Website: lowes
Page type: billing-address
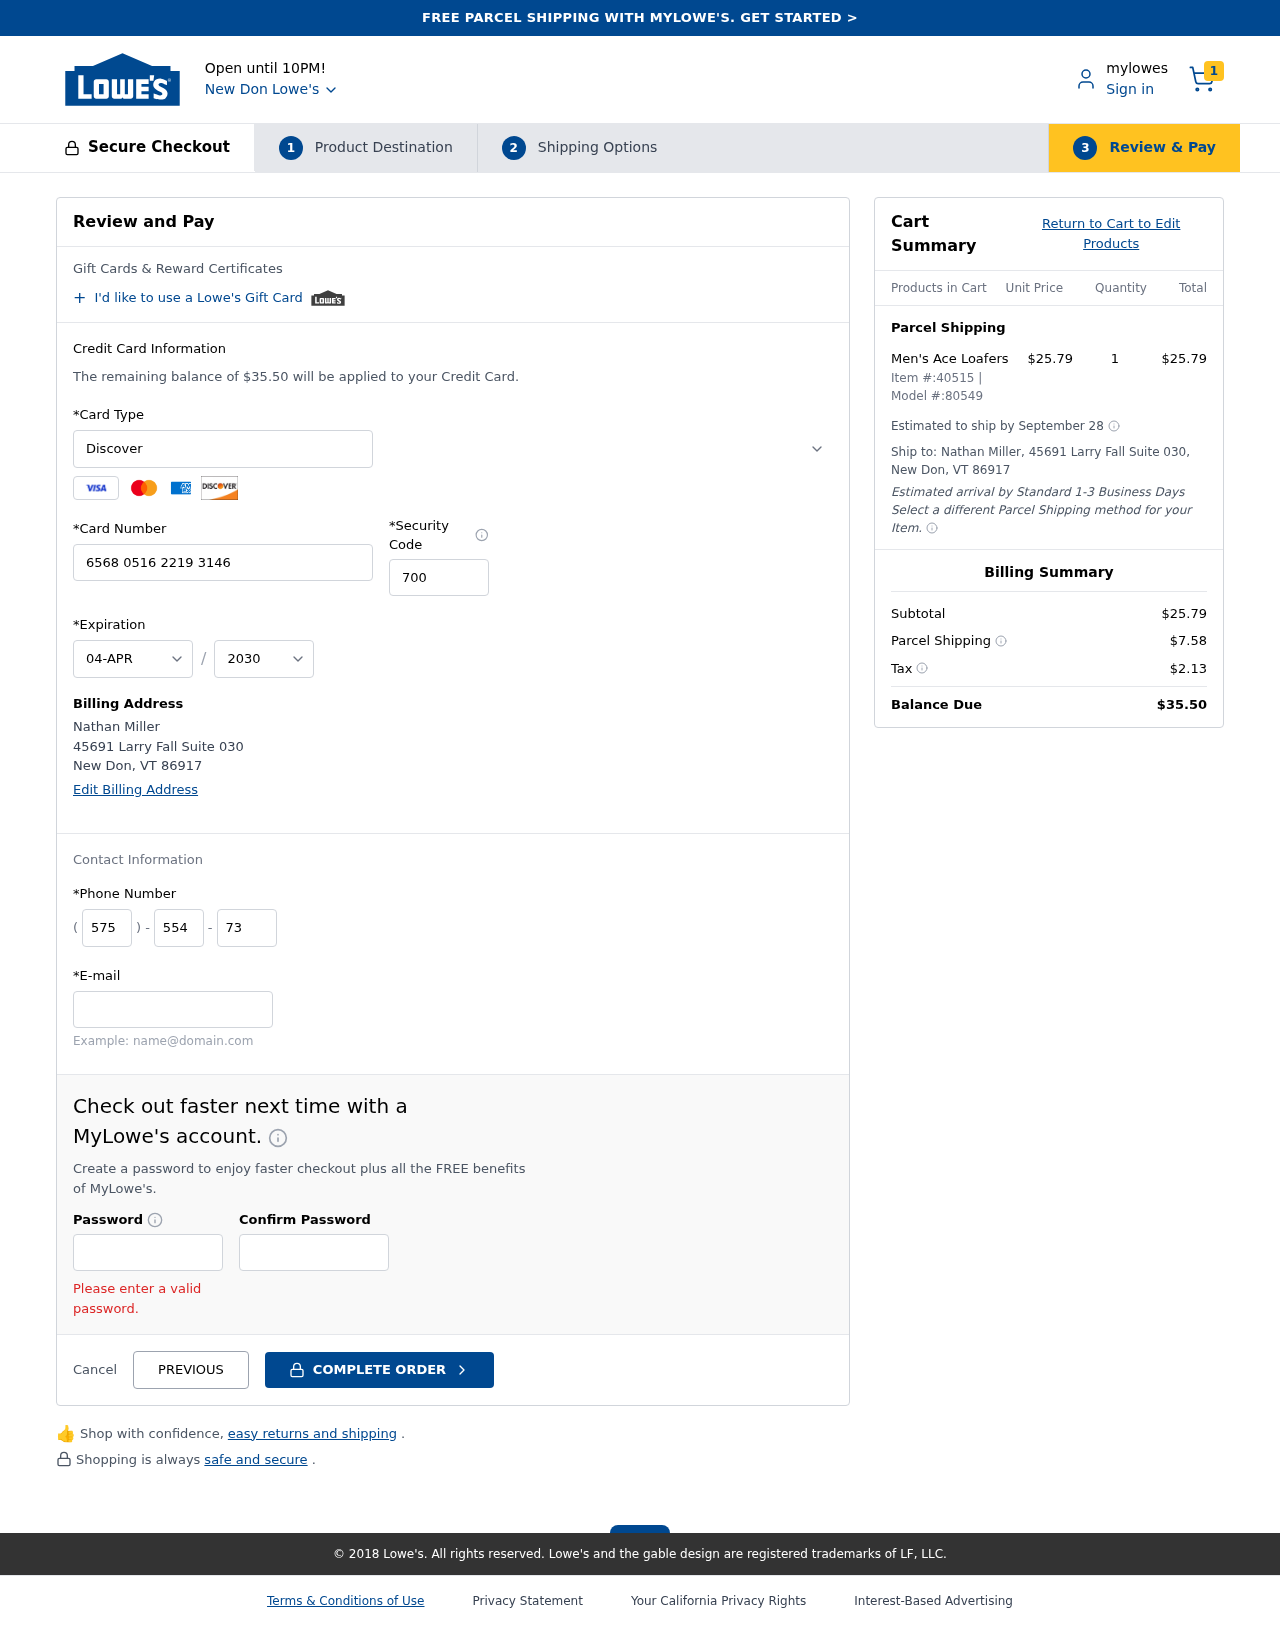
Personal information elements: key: PII_CARD_CVV
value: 700
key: PII_CARD_EXPIRY_MONTH
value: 04
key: PII_CARD_EXPIRY_YEAR
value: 30
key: PII_CARD_NUMBER
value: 6568 0516 2219 3146
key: PII_CARD_TYPE
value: Discover
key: PII_CITY
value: New Don
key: PII_CITY_STATE_ZIP
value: New Don, VT 86917
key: PII_EMAIL
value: nathanmiller@yahoo.com
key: PII_FULLNAME
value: Nathan Miller
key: PII_PHONE_AREA
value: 575
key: PII_PHONE_PREFIX
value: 554
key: PII_PHONE_SUFFIX
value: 7364
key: PII_STREET
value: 45691 Larry Fall Suite 030
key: PII_FULLNAME2
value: Nathan Miller
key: PII_STREET2
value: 45691 Larry Fall Suite 030
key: PII_CITY_STATE_ZIP2
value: New Don, VT 86917
Product elements: key: PRODUCT1_NAME
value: Men's Ace Loafers
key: PRODUCT1_PRICE
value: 25.79
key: PRODUCT1_QUANTITY
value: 1
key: PRODUCT_ITEM_NUMBER
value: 40515
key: PRODUCT_MODEL_NUMBER
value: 80549
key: PRODUCT1_LINE_TOTAL
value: $25.79
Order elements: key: ORDER_NUM_ITEMS
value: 1
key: ORDER_TOTAL
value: $35.50
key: ORDER_SHIPPING_DATE
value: September 28
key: ORDER_SUBTOTAL
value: $25.79
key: ORDER_SHIPPING_COST
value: $7.58
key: ORDER_TAX
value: $2.13